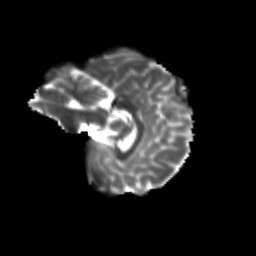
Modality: T2w
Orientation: sagittal
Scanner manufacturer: siemens
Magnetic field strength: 3 T
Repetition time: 9.2 s
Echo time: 0.084 s